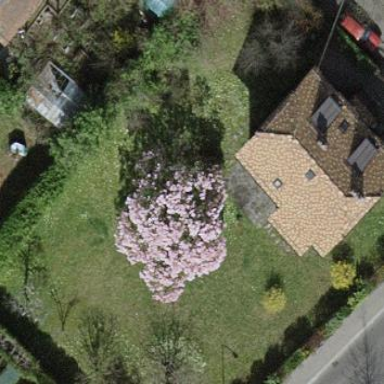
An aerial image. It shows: Garden surrounded by fence.